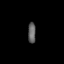
Tissue: prostate
Cell type: T cells
Senescence score: 0.3418
Nuclear area (px): 160
Mean DAPI intensity: 95.356